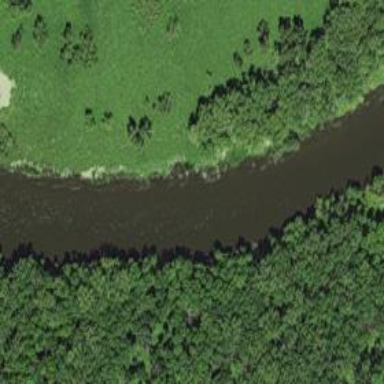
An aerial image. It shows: Beautiful river scene.